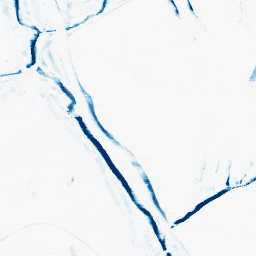
Category: morphological
Decomposition family: morphological_rect
Decomposition parameters: operation: closing
width: 10
height: 3
Upsampling method: quartic
Upsampling parameters: scale: 2
Upsampling scale: 2